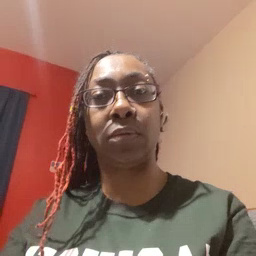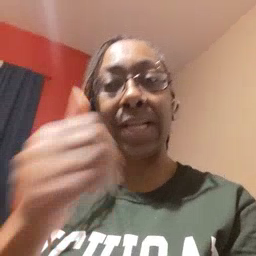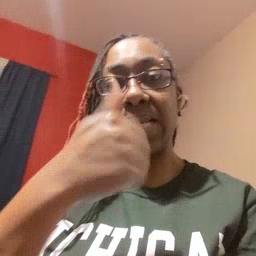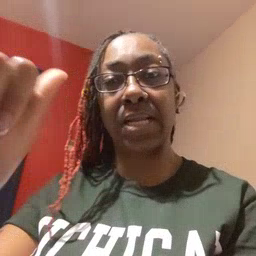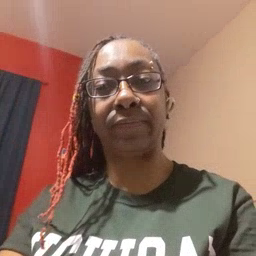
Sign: any